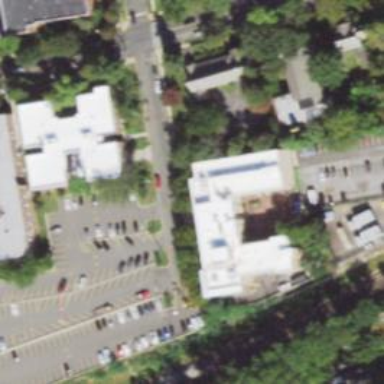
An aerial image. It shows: Healthcare clinic.